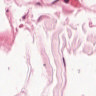
Metastatic tissue present: no